Field crop: maize
Growth stage: 2
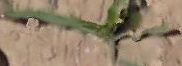
Species: maize